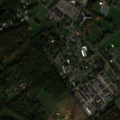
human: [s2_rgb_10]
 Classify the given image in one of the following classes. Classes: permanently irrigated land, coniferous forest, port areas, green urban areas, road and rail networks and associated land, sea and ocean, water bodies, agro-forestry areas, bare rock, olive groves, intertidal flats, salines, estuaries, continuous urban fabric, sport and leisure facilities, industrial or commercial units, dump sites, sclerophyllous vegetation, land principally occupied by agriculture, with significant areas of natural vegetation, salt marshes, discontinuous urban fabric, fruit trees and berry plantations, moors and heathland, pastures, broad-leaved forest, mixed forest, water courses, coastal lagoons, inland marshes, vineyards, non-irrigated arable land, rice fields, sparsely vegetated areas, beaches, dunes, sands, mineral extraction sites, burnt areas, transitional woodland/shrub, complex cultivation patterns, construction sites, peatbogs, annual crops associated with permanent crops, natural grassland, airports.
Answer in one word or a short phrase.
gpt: discontinuous urban fabric, industrial or commercial units, broad-leaved forest, mixed forest